Question: I'm using the code provided by <URL> because it fits my needs however I often get memory leak and I could not figure out how to free the node which it's 'TNode' object that contain 'TObjectList' in turn this last can also contain 'TNode' that also contain 'TObjectList' and so on... it's some kind of recursion I though,
As I know to free the node in 'VirtualTreeView' according to this <URL> the node need to be validated and to be finalised within the 'OnFreeNode' event this code return Invalid pointer operation and of course memory leak report:
'''
procedure TfrmFichePermission.VSTFreeNode(Sender: TBaseVirtualTree;
Node: PVirtualNode);
var
AObject:TObject;
ANode: TNode;
begin
AObject := TObject(VST.GetNodeData(Node)^);
ANode := TNode(AObject);
ANode.Free;
end;
'''
this is a full example to reproduce the memory leak
'''
unit Unit1;
interface
uses
Winapi.Windows, Winapi.Messages, System.SysUtils, System.Variants, System.Classes, Vcl.Graphics,
Vcl.Controls, Vcl.Forms, Vcl.Dialogs, VirtualTrees, System.Generics.Collections,
Vcl.StdCtrls;
type
TNode = class;
TForm1 = class(TForm)
VST: TVirtualStringTree;
Button1: TButton;
procedure VSTGetNodeDataSize(Sender: TBaseVirtualTree;
var NodeDataSize: Integer);
procedure VSTGetText(Sender: TBaseVirtualTree; Node: PVirtualNode;
Column: TColumnIndex; TextType: TVSTTextType; var CellText: string);
procedure Button1Click(Sender: TObject);
private
procedure AddNodestoTree(ParentNode: PVirtualNode; Node: TNode);
public
{ Public declarations }
end;
TNode = class
public
Name: string;
VTNode: PVirtualNode;
Sub: TObjectList<TNode>;
constructor Create(aName: string);
destructor Destroy; override;
end;
var
Form1: TForm1;
implementation
{$R *.dfm}
constructor TNode.Create(aName:string);
begin
Name := aName;
Sub := TObjectList<TNode>.Create;
end;
destructor TNode.Destroy;
begin
Sub.Free;
end;
procedure TForm1.AddNodestoTree(ParentNode: PVirtualNode; Node: TNode);
var SubNode: TNode;
ThisNode: PVirtualNode;
begin
ThisNode := VST.AddChild(ParentNode, Node); // This call adds a new TVirtualNode to the VT, and saves "Node" as the payload
Node.VTNode := ThisNode; // Save the PVirtualNode for future reference. This is only an example,
// the same TNode might be registered multiple times in the same VT,
// so it would be associated with multiple PVirtualNode's.
for SubNode in Node.Sub do
AddNodestoTree(ThisNode, SubNode);
end;
procedure TForm1.Button1Click(Sender: TObject);
var
Root: TNode;
begin
ReportMemoryLeaksOnShutdown := True;
VST.Clear;
//
Root := TNode.Create('Test1');
Root.Sub.Add(TNode.Create('Test2'));
Root.Sub.Add(TNode.Create('Test3'));
Root.Sub[1].Sub.Add(TNode.Create('Test4'));
Root.Sub[1].Sub.Add(TNode.Create('Test5'));
AddNodesToTree(nil, Root);
//
Root := TNode.Create('Test1');
Root.Sub.Add(TNode.Create('Test2'));
Root.Sub.Add(TNode.Create('Test3'));
Root.Sub[1].Sub.Add(TNode.Create('Test4'));
Root.Sub[1].Sub.Add(TNode.Create('Test5'));
AddNodesToTree(nil, Root);
//
end;
procedure TForm1.VSTGetNodeDataSize(Sender: TBaseVirtualTree;
var NodeDataSize: Integer);
begin
NodeDataSize := SizeOf(Pointer);
end;
procedure TForm1.VSTGetText(Sender: TBaseVirtualTree; Node: PVirtualNode;
Column: TColumnIndex; TextType: TVSTTextType; var CellText: string);
var
AObject:TObject;
ANode: TNode;
begin
AObject := TObject(VST.GetNodeData(Node)^);
ANode := TNode(AObject);
CellText := ANode.Name;
end;
end.
'''
Memory Leak report :

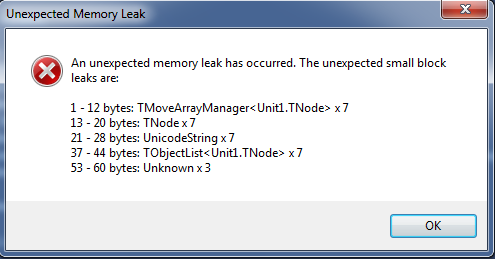
Answer: Cosmin's code does not intend for the tree view nodes to own the 'TNode' objects. I think in his post you were meant to hold on to the 'Root' object and destroy it after the tree is destroyed.
In Cosmin's code the 'TNode' objects are owned by the object list that contains them. Right the way up to the root node which is owned by whatever created it. You could do that too. You'd have to remember the root object, and stop destroying the 'TNode' objects when tree view nodes were destroyed.
If you want to have the tree view own the 'TNode' objects then you can do that. But you need to be clear about the ownership. You can't have the tree view the object lists owning the objects, as you currently do. If the tree view is going to be the owner then you need to set 'OwnsObjects' to 'False' in the object list. Or even better switch to 'TList<TNode>'.
So, to summarise, your present code gives each 'TNode' object two owners. The tree view node and the owning object list. Objects need to have exactly one owner. You need to choose between the two options.